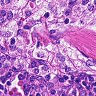
Metastatic tissue present: no